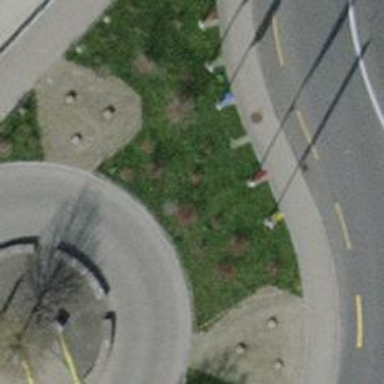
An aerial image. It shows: Flagpole which is man-made.